Question: I am going through a time series data base in pandas. When an event happens I want the column I am calculating to store the date from another column. If the event is not present I want it to use whatever was in the cell above in the same column. I have tried the following but I cannot get it to work
'''
DB['TimeFlag'] = np.where(DB['Event'] == 10,DB['Time'],DB['TimeFlag'].shift())
'''
I understand it is referencing itself, but its referencing a cell that should have already been calculated. This feels like there should be a very simple solution but I cannot find one. It is very easy to do in excel and I included a visual of what I want the code to do. Any suggestions?

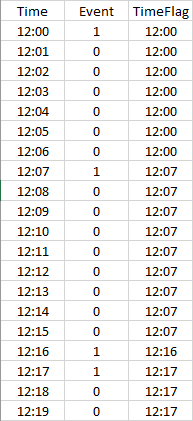
Answer: How about using ffill()?
'''
import pandas as pd
import numpy as np
DB = pd.DataFrame({'Time':['12:00', '12:01','12:02','12:03', '12:04', '12:05'],
'Event': [1, 0, 0, 0, 1, 0]})
DB['TimeFlag'] = np.where(DB['Event'] == 1, DB['Time'], np.nan)
DB['TimeFlag'] = DB['TimeFlag'].ffill()
'''
Output:
'''
Time Event TimeFlag
0 12:00 1 12:00
1 12:01 0 12:00
2 12:02 0 12:00
3 12:03 0 12:00
4 12:04 1 12:04
5 12:05 0 12:04
'''